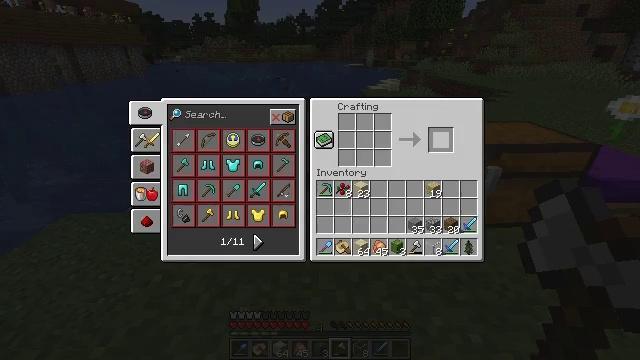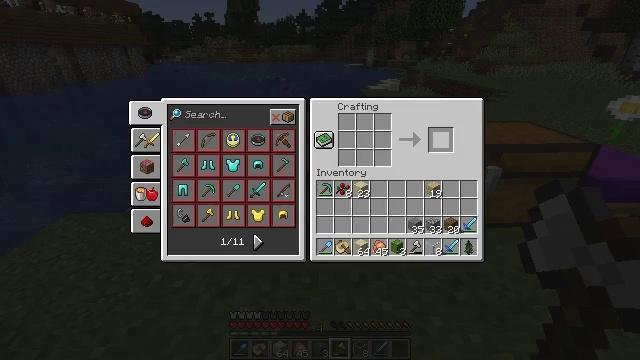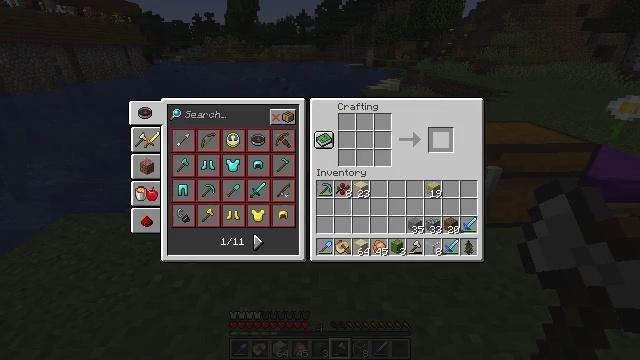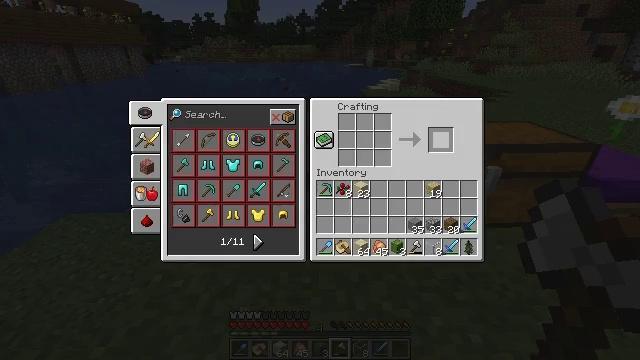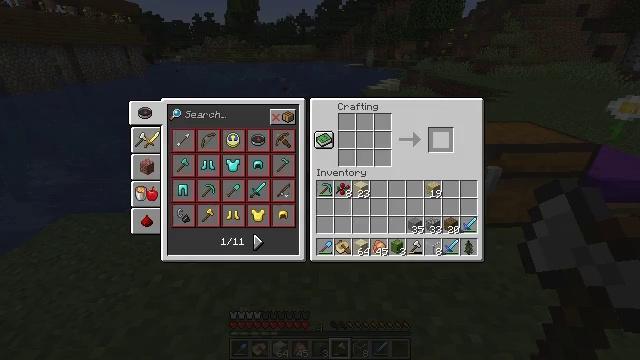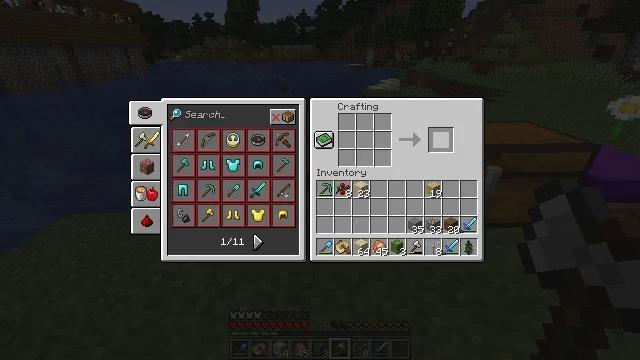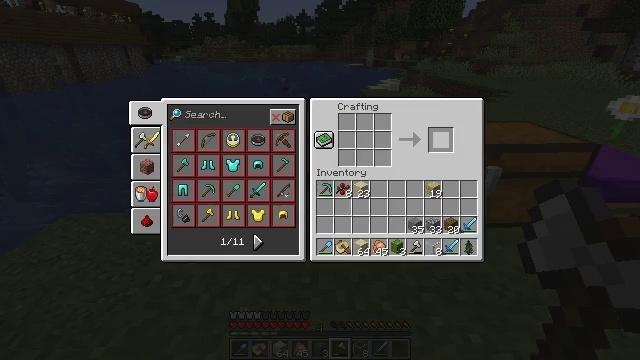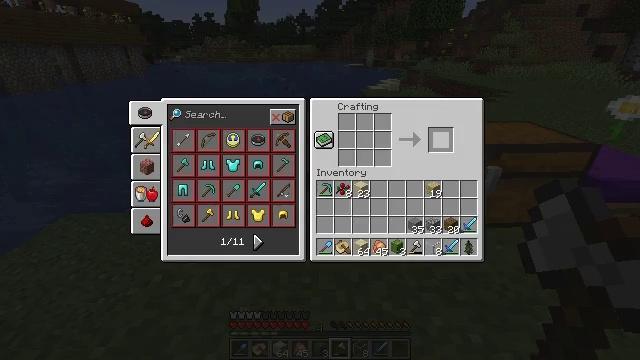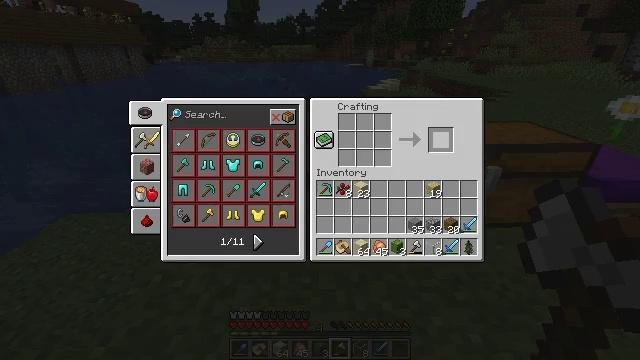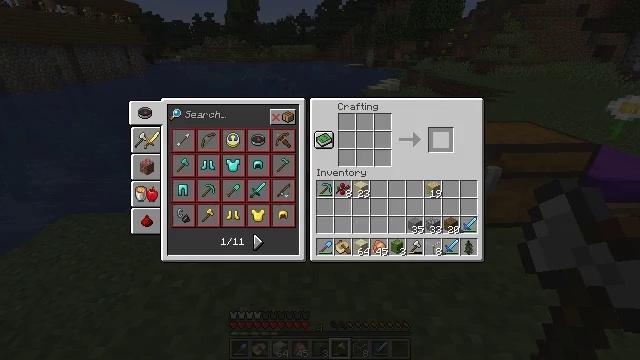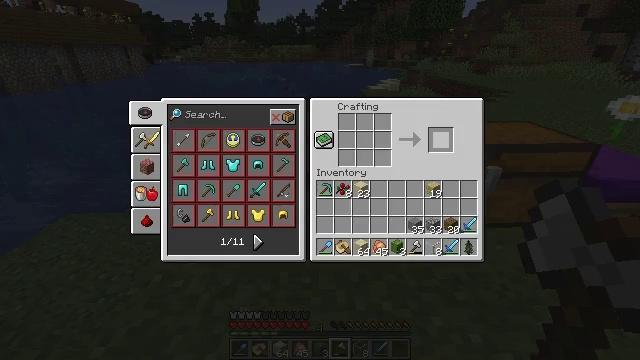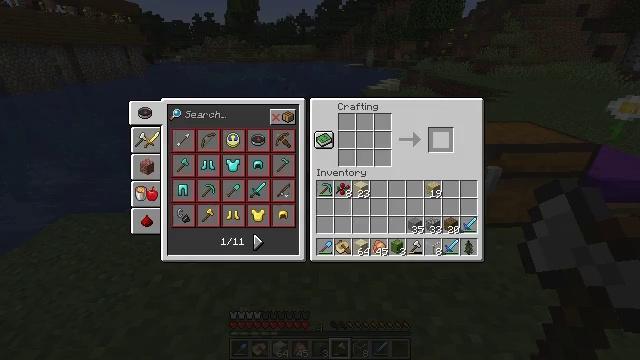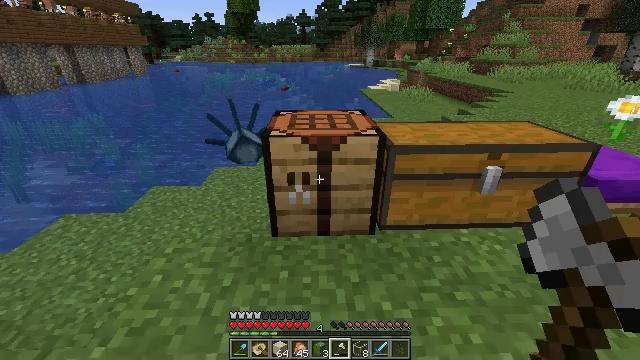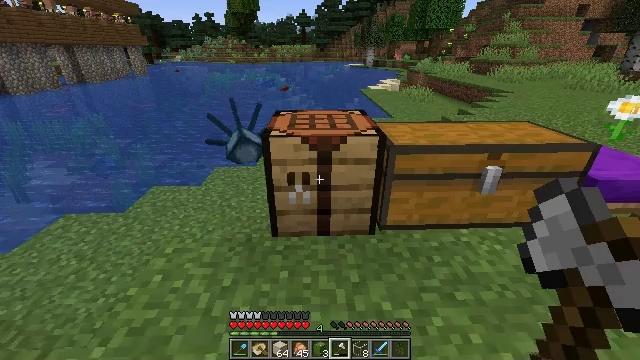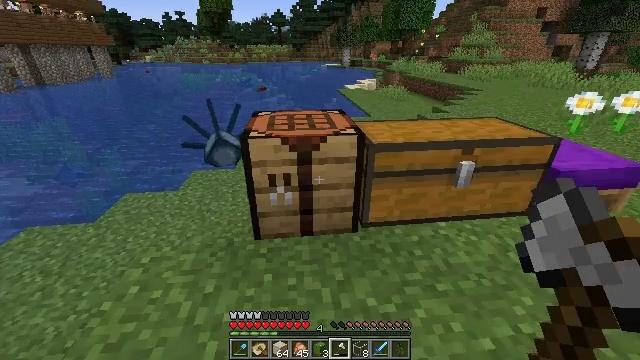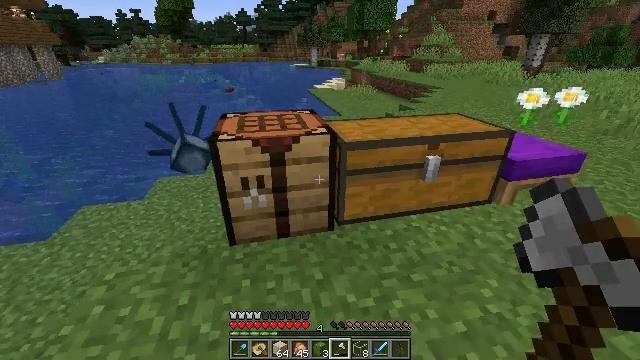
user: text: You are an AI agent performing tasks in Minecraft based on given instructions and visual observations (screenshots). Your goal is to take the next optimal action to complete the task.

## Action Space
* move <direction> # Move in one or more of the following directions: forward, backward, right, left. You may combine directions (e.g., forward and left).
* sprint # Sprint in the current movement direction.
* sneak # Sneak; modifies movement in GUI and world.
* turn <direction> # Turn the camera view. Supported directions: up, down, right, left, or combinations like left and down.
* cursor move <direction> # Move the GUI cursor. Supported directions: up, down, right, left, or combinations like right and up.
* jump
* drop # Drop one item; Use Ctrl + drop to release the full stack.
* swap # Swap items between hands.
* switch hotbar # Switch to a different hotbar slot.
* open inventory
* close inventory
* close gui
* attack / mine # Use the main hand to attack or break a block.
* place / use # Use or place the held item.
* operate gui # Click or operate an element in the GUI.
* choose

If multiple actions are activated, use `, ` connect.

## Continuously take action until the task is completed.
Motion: motion action
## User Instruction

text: Create a spruce sign with the crafting table.
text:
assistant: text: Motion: sneak, open gui
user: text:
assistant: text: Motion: sneak
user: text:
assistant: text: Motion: sneak
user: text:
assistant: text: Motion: no_op
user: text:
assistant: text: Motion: no_op
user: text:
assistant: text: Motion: no_op
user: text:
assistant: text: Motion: no_op
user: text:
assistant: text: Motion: no_op
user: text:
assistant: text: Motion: no_op
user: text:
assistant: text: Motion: no_op
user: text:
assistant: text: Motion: no_op
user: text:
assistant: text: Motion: no_op
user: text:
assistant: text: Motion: close gui
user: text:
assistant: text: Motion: turn right
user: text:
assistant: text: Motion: turn right
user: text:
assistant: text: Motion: turn right
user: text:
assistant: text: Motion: turn right and up
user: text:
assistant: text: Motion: no_op
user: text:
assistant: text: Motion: no_op
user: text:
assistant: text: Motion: use / place
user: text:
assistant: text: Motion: use / place
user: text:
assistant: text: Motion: use / place
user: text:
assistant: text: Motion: no_op
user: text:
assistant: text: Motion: no_op
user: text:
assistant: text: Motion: open gui
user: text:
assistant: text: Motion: no_op
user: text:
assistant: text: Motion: no_op
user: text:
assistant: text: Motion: cursor move right
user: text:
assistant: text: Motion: no_op
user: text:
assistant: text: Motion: no_op